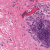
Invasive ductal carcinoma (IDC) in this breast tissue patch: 0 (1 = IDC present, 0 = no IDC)